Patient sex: M
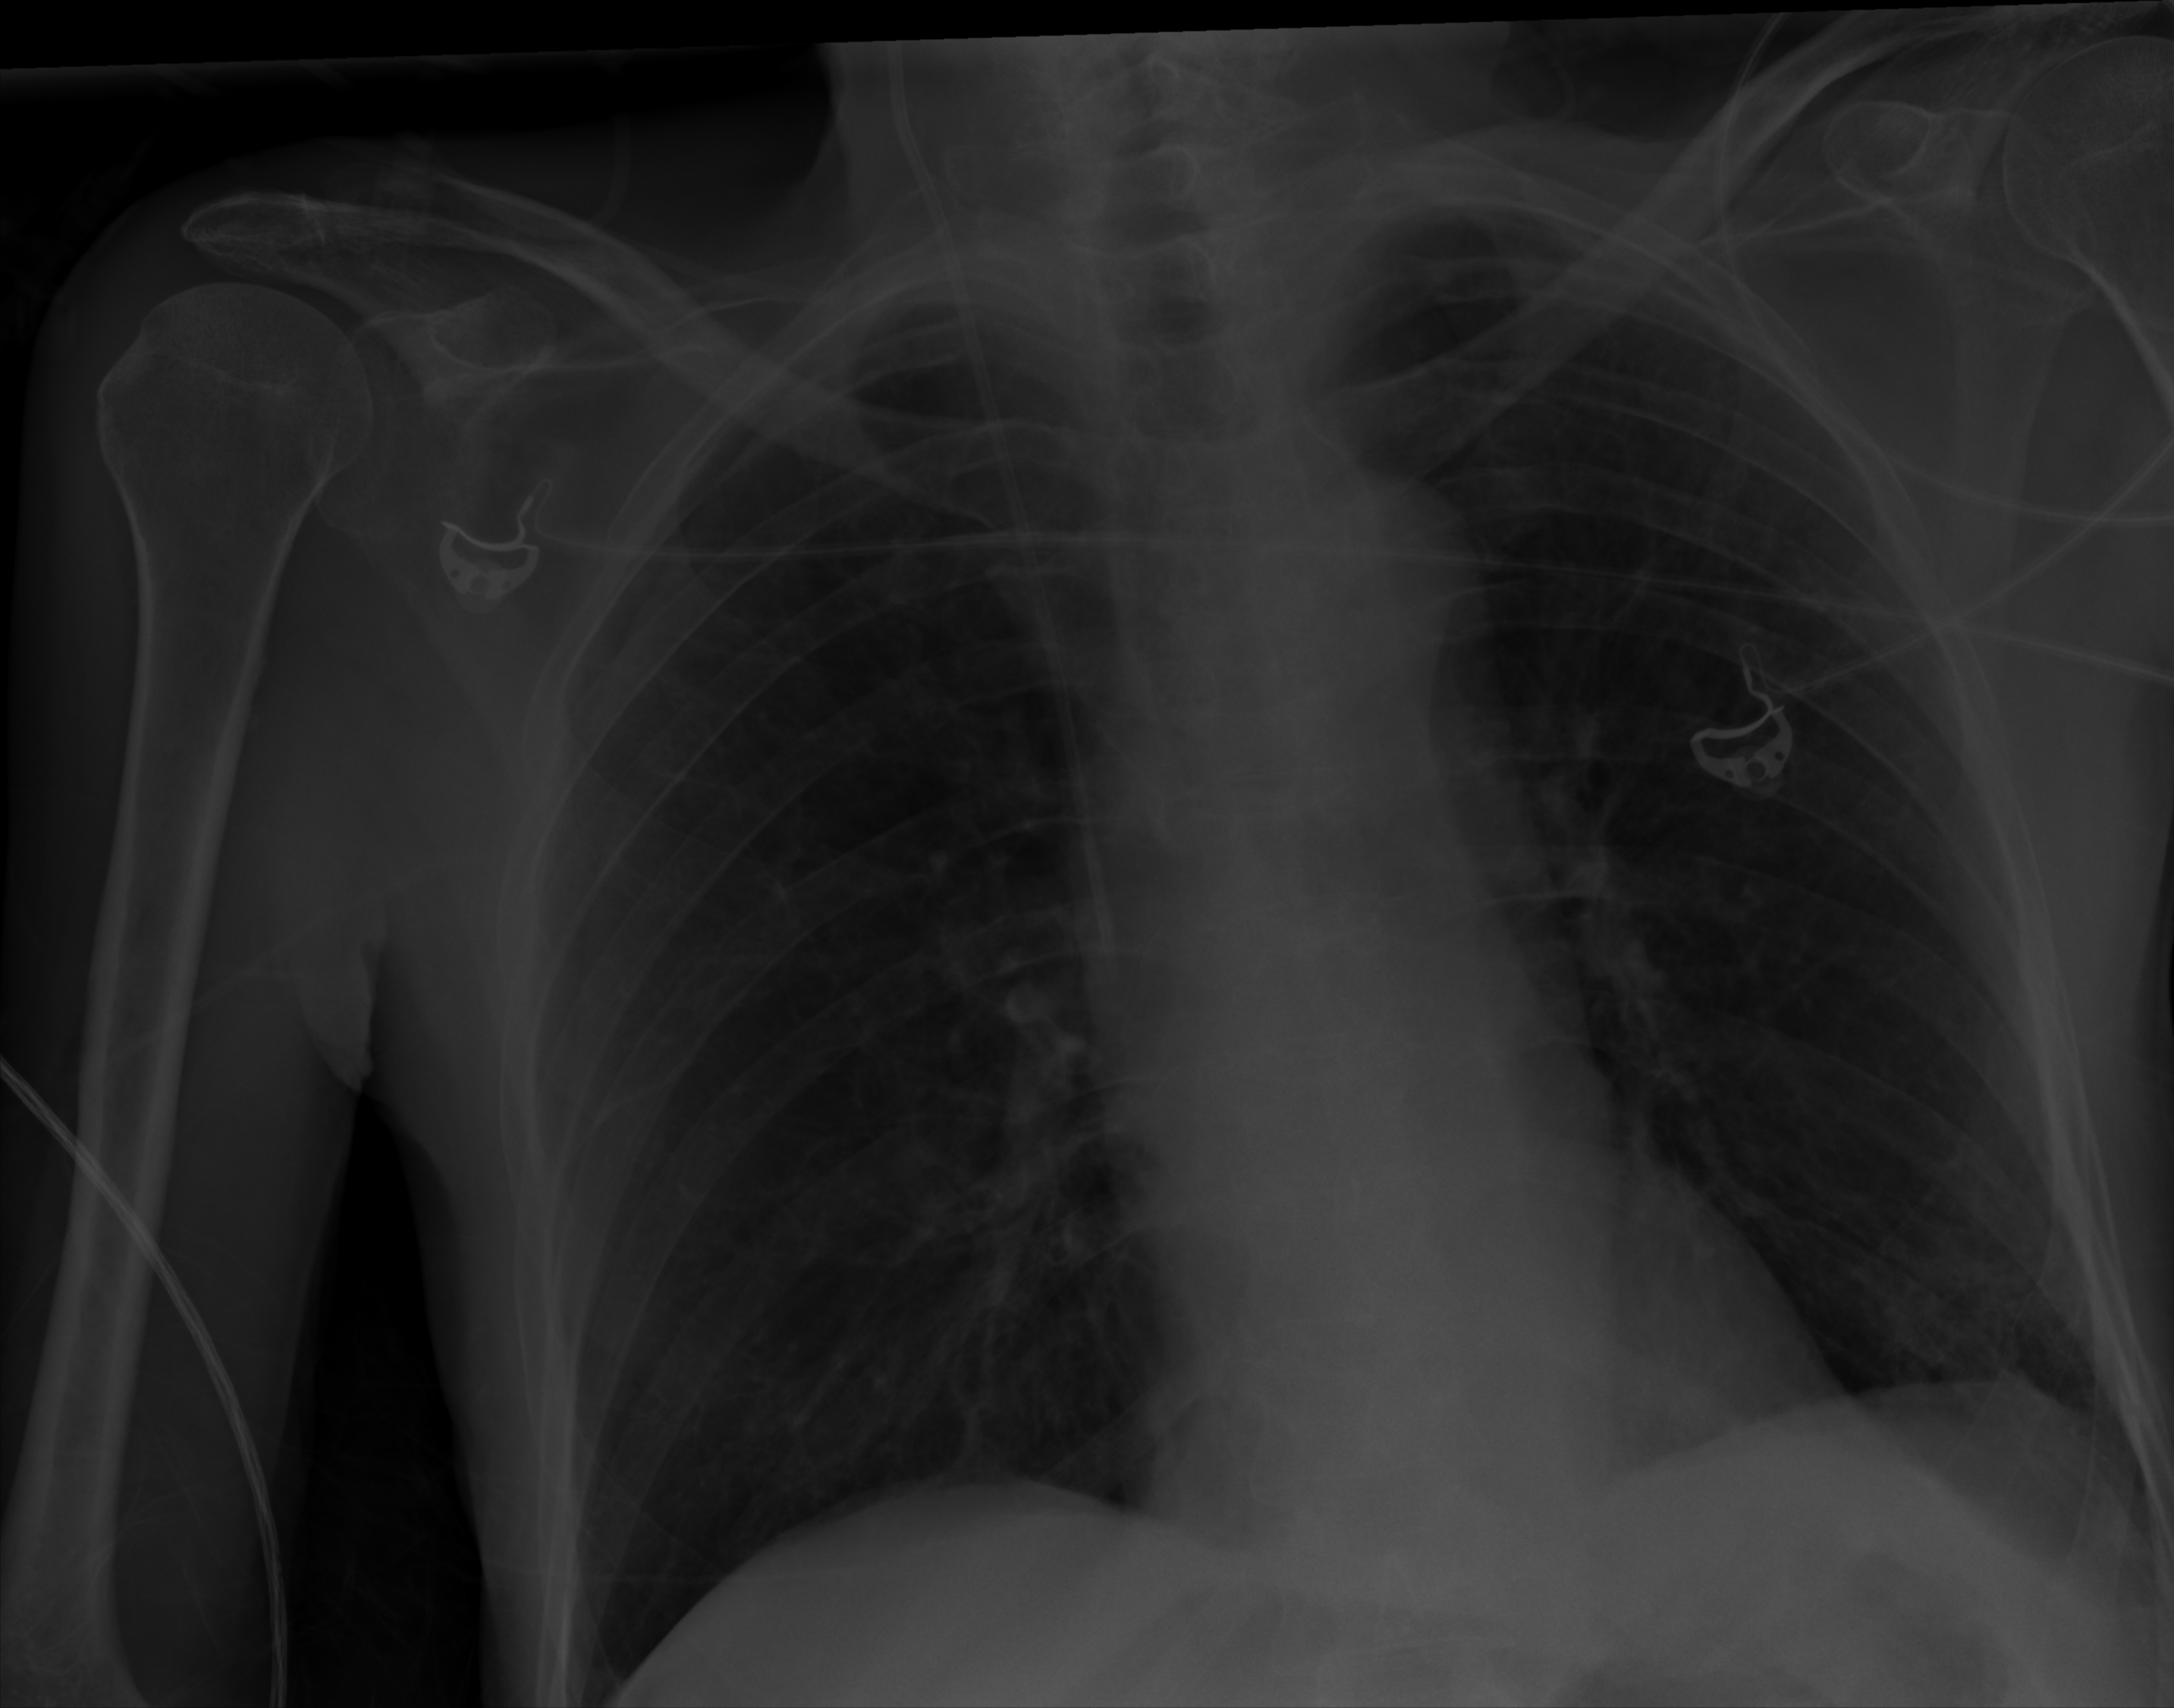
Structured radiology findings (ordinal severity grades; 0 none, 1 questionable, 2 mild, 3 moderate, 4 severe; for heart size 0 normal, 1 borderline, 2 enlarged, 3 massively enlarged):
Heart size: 0
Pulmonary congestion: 0
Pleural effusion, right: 0
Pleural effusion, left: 0
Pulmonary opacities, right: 0
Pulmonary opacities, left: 2
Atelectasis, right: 0
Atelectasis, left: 0